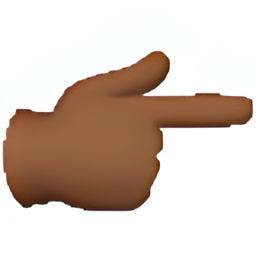
Name: white right pointing backhand index
Emoji: 👉🏾
Group: People & Body
Sub-group: hand-single-finger